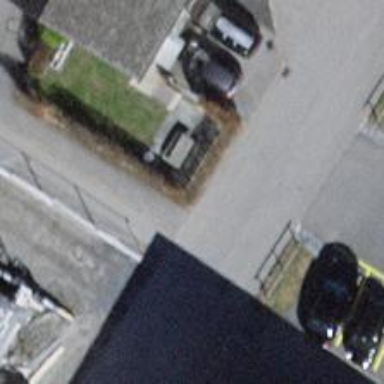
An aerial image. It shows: Asphalt footway.